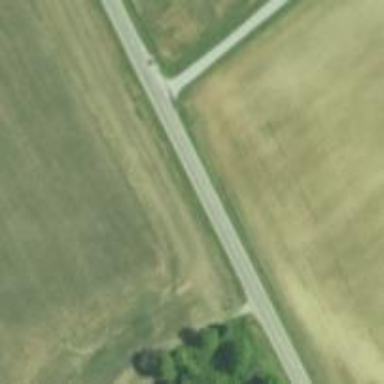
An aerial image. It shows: Secondary road.